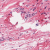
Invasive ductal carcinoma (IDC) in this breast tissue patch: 0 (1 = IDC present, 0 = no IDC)